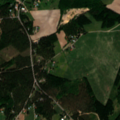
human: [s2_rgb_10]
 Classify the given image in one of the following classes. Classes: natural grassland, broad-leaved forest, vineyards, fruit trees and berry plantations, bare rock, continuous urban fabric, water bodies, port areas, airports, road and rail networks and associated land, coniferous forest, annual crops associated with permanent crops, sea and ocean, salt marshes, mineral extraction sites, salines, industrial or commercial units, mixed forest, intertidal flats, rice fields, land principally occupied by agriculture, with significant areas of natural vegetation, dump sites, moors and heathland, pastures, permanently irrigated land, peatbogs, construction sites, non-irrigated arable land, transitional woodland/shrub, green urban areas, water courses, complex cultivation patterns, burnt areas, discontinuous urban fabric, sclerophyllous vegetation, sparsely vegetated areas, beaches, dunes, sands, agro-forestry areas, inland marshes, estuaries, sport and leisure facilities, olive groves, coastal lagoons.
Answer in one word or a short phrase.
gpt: non-irrigated arable land, land principally occupied by agriculture, with significant areas of natural vegetation, coniferous forest